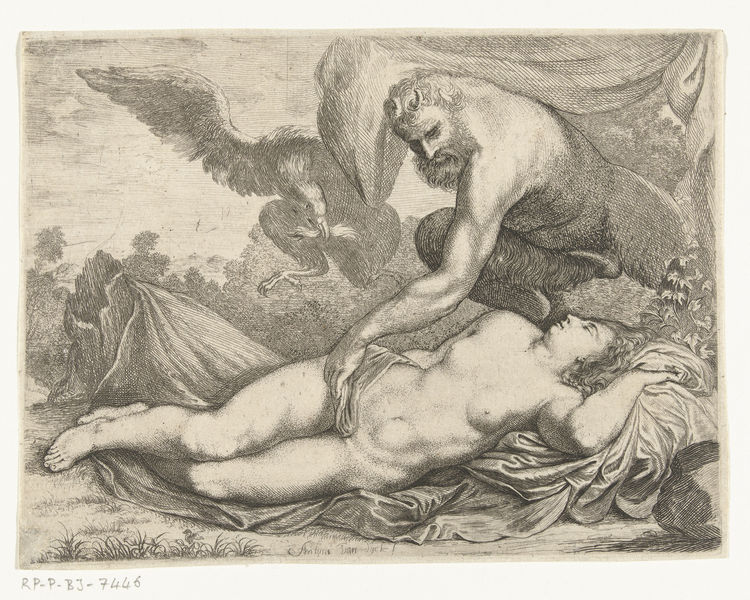
Titel: Jupiter en Antiope
Künstler: Willem Basse
Standort: Amsterdam
Institution: Rijksmuseum
Schlagwörter: adler, blätter, flügel, himmel, mann, nackt, vogel, blume, brust, busen, frau, zeichnung, gras, tuch, arm, bild, vorhang, pferd, beine, liegen, schlafen, schlafend, liegend, penis, stich, göttin, efeu, teufel, satyr, pan, greif, venus, kupferstich, bock, pegasus, baumstumpf, hoden, aphrodite, dore